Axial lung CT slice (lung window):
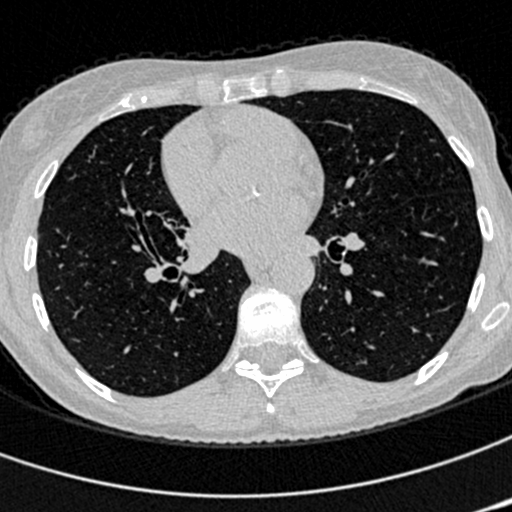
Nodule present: no